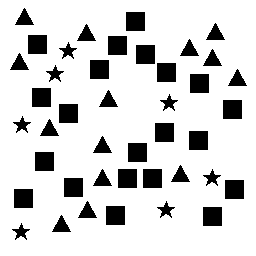
Squares: 21
Triangles: 14
Stars: 7
Total shapes: 42